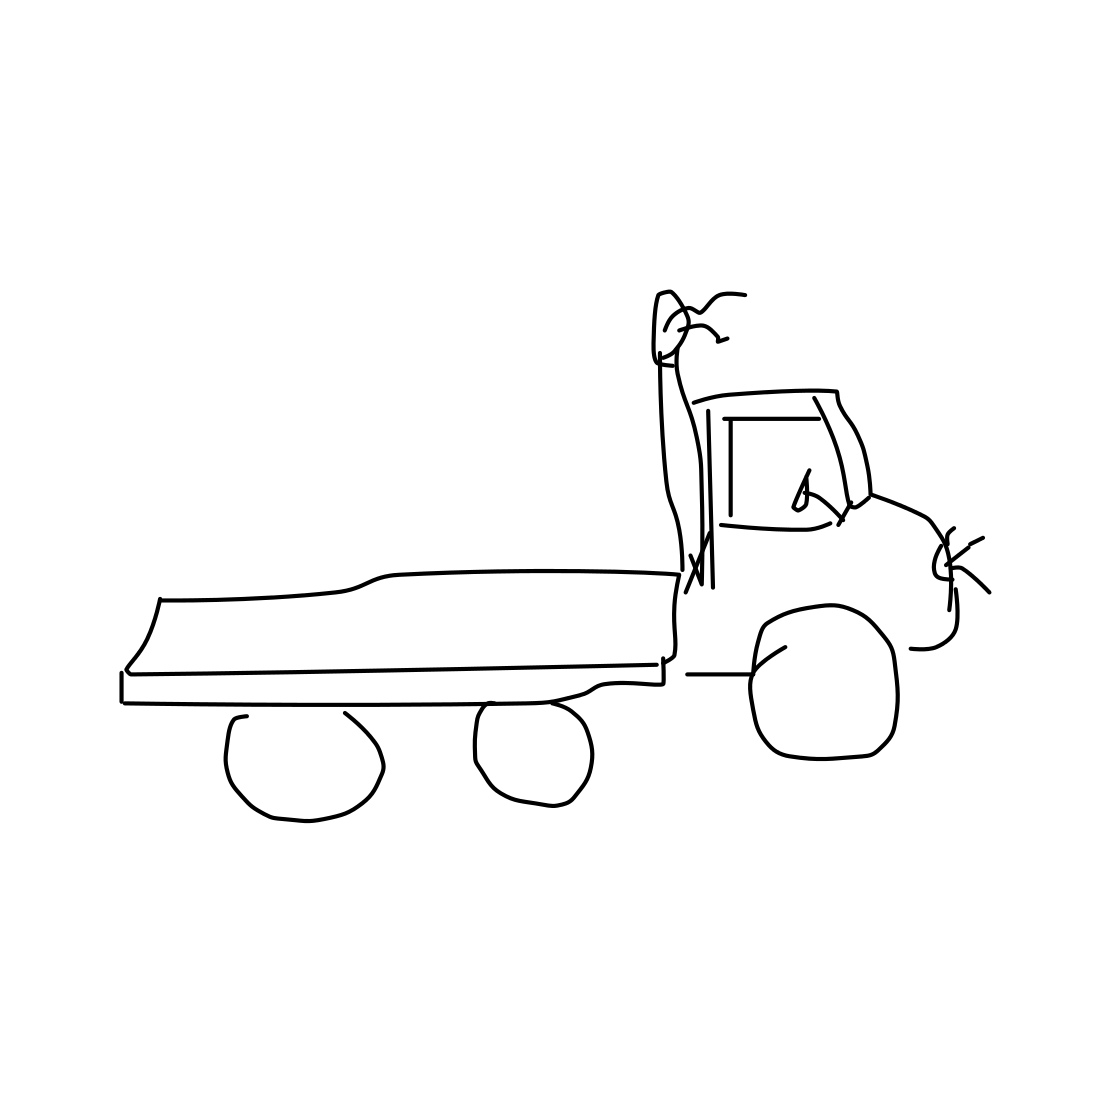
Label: truck